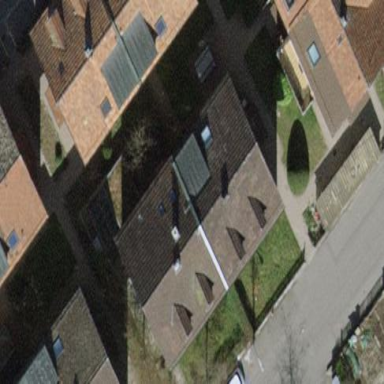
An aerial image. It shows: Gabled roof apartment building with tile roofing.